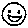
Label: smiley face